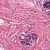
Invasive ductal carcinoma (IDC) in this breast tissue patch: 0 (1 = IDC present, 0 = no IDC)